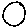
Label: circle